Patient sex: M
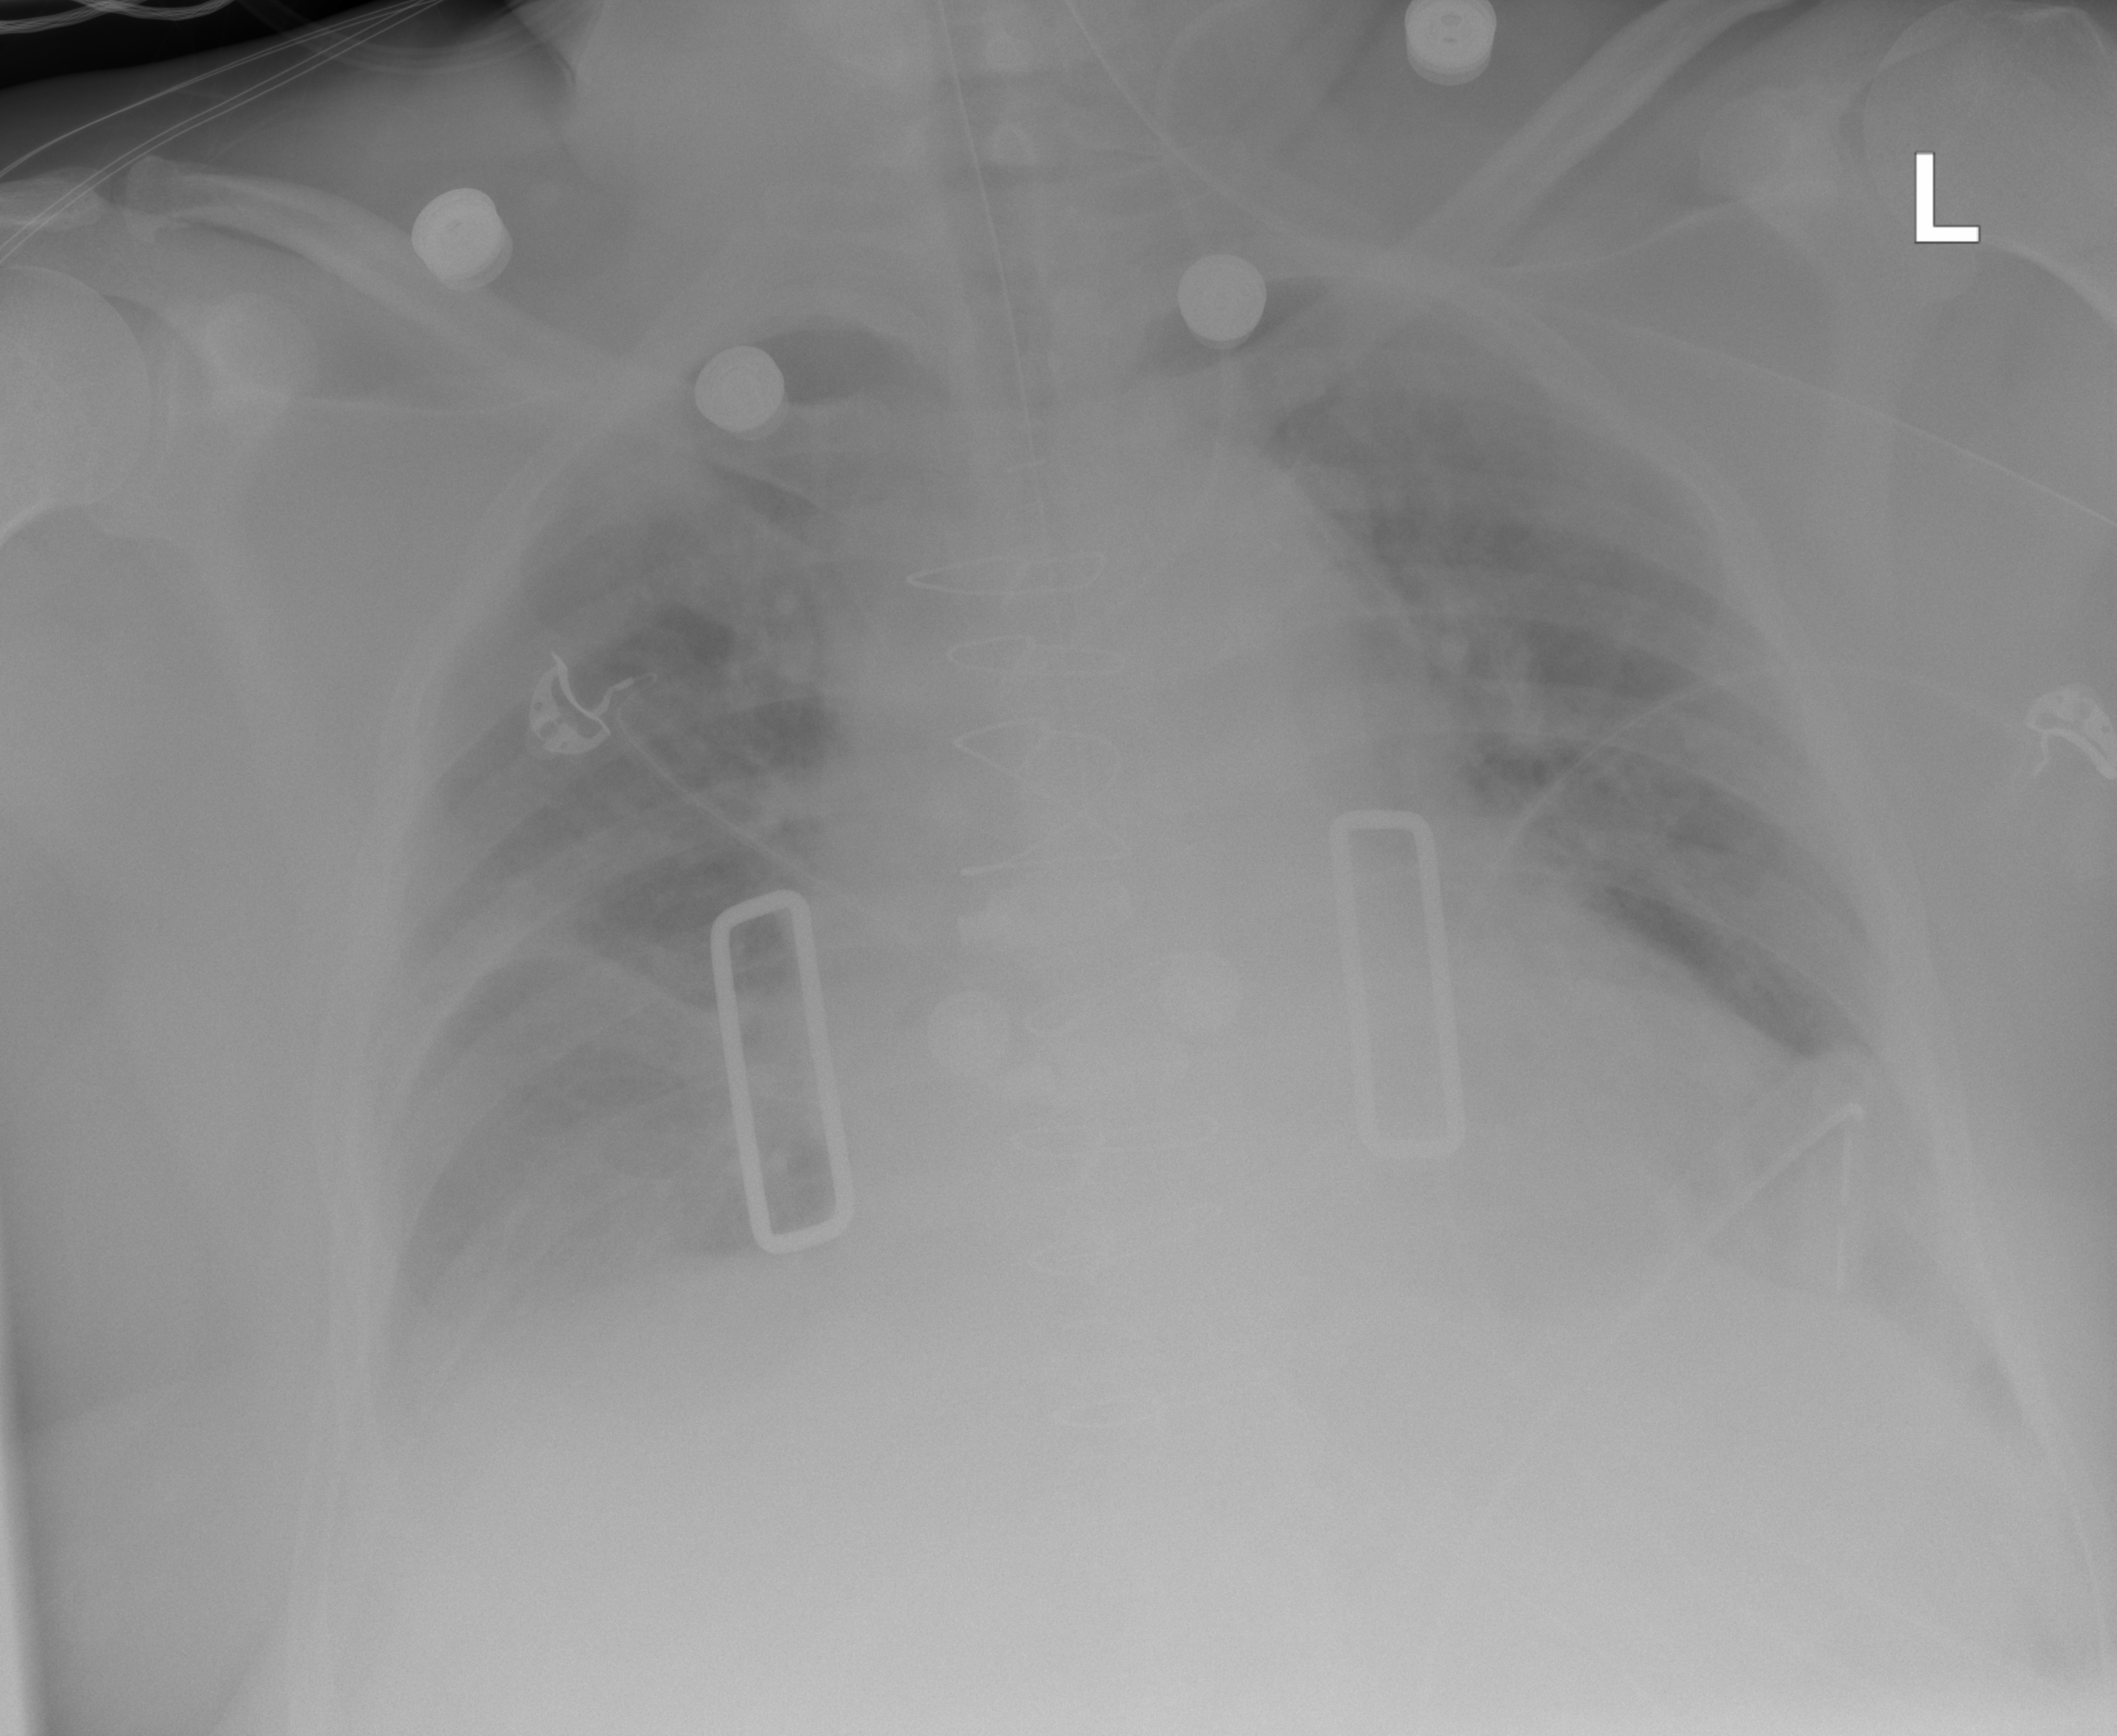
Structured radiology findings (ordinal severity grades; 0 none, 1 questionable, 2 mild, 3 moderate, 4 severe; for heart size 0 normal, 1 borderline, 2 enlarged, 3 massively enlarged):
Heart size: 2
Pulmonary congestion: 0
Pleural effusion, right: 2
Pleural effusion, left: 2
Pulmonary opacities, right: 2
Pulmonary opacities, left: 2
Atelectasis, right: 2
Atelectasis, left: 2